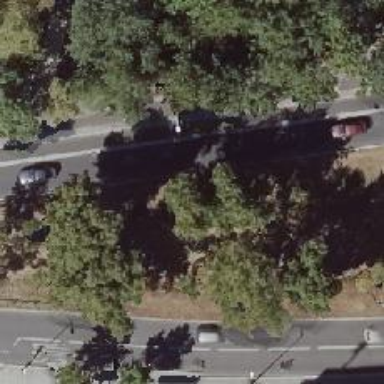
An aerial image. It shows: Avenue of deciduous trees with leafless branches.